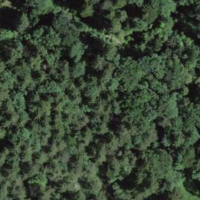
EUNIS habitat code: 44
Species observed at this site:
Pyrochroa coccinea